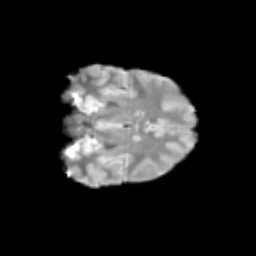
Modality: T2w
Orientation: coronal
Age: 12
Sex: female
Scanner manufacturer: siemens
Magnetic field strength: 3 T
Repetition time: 3.8 s
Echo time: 0.07 s